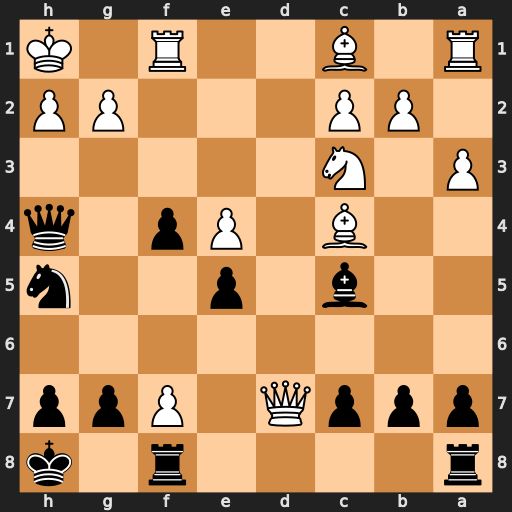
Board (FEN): r4r1k/pppQ1Ppp/8/2b1p2n/2B1Pp1q/P1N5/1PP3PP/R1B2R1K
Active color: b
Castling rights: -
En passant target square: -
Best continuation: Ng3#